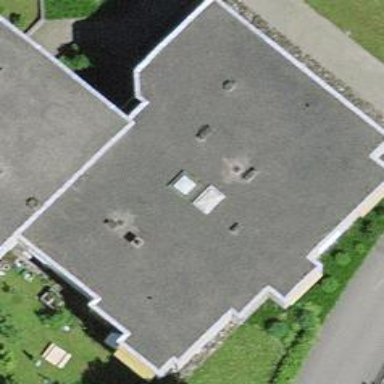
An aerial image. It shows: Residential building.